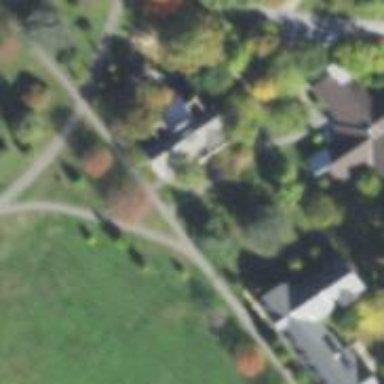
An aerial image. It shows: School.